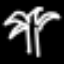
Label: palm tree